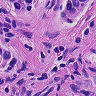
Metastatic tissue present: yes